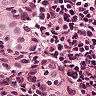
Metastatic tissue present: yes